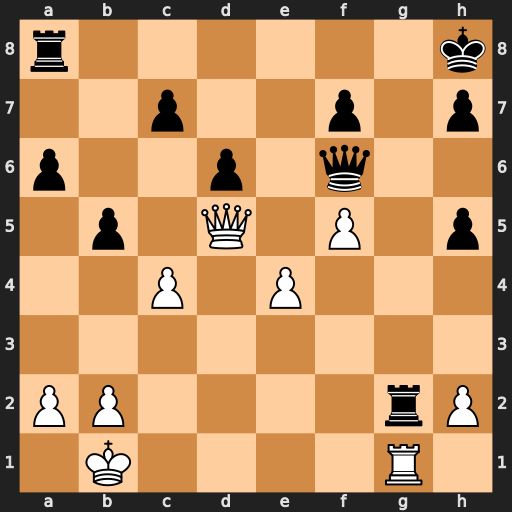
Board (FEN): r6k/2p2p1p/p2p1q2/1p1Q1P1p/2P1P3/8/PP4rP/1K4R1
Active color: w
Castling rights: -
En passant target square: -
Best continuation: Qxa8+ Kg7 Rxg2+